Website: walmart
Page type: payment
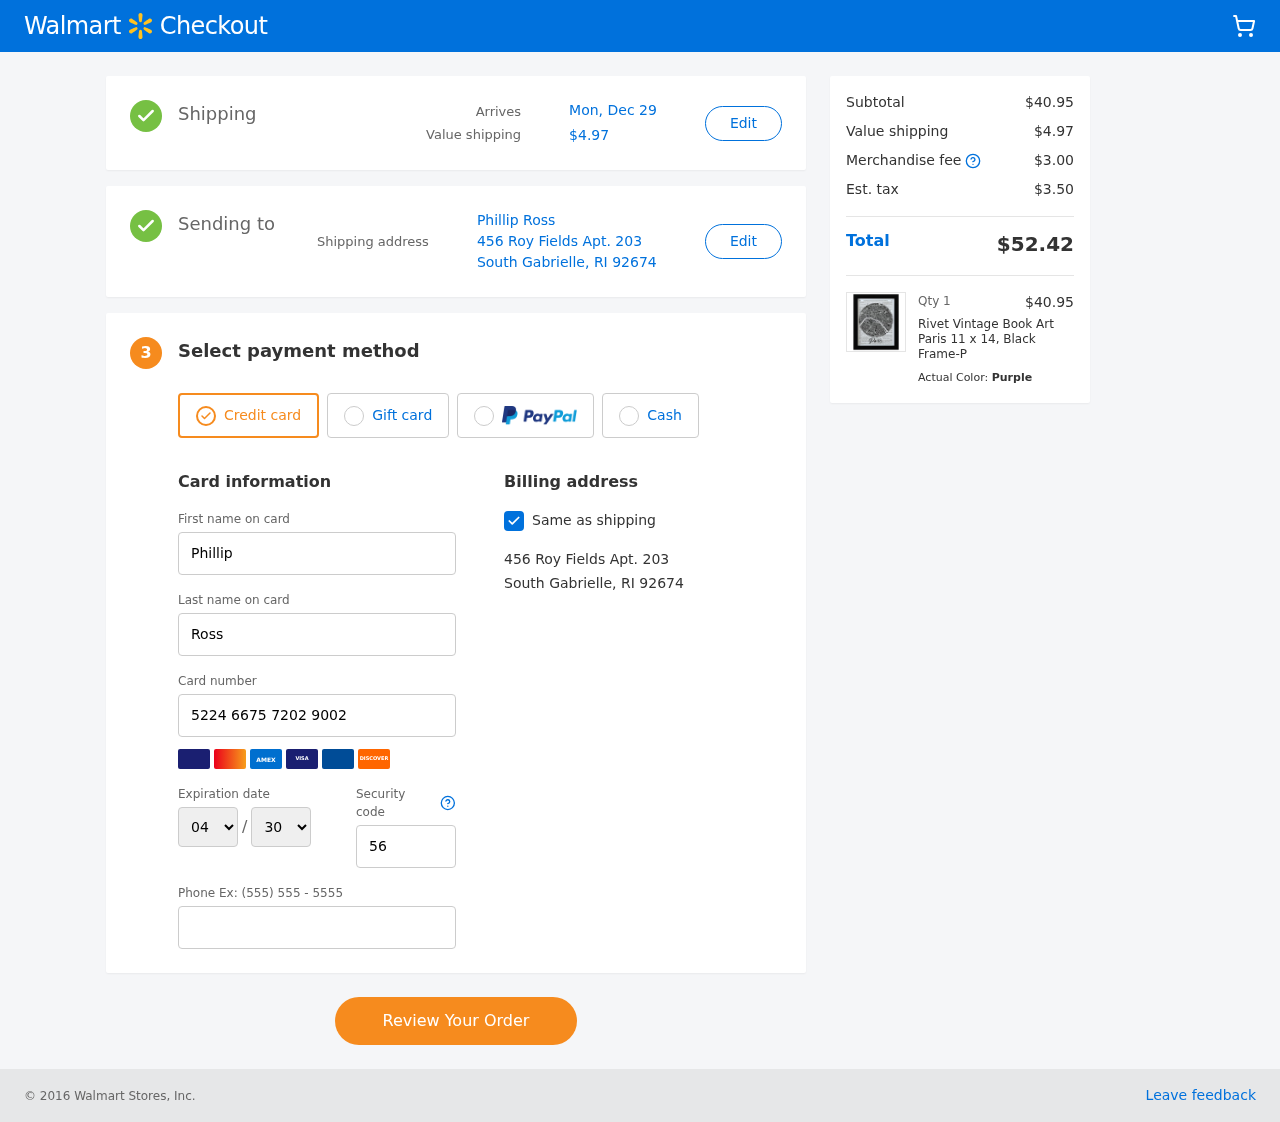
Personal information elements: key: PII_CARD_EXPIRY_MONTH
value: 04
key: PII_CARD_EXPIRY_YEAR
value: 30
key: PII_CITY_STATE_ZIP
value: South Gabrielle, RI 92674
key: PII_FULLNAME
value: Phillip Ross
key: PII_STREET
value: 456 Roy Fields Apt. 203
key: PII_FIRSTNAME
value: Phillip
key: PII_LASTNAME
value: Ross
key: PII_CARD_NUMBER
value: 5224 6675 7202 9002
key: PII_CARD_CVV
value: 566
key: PII_PHONE
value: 5423118710
Product elements: key: PRODUCT1_NAME
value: Rivet Vintage Book Art Paris 11 x 14, Black Frame-P
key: PRODUCT1_PRICE
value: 40.95
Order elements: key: ORDER_DELIVERY_DATE
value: Mon, Dec 29
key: ORDER_SHIPPING_COST
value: $4.97
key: ORDER_SUBTOTAL
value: $40.95
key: ORDER_MERCHANDISE_FEE
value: $3.00
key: ORDER_TAX
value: $3.50
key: ORDER_TOTAL
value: $52.42
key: ORDER_NUM_ITEMS
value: Qty 1